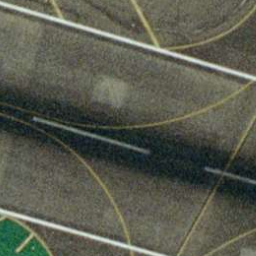
Label: runway